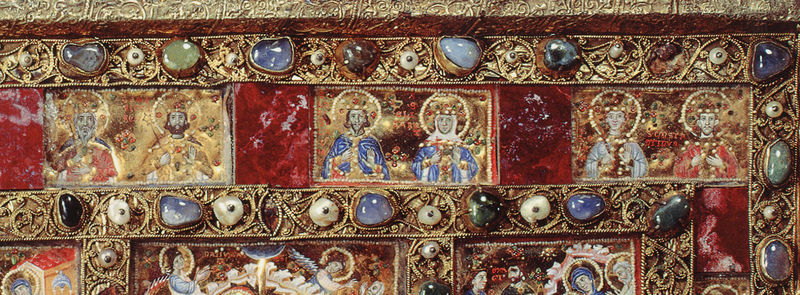
Titel: Hausaltar des Königs Andreas III. von Ungarn
Standort: Herkunft: Venedig (EU - I - Venetien)
Institution: Bern, Bernisches Historisches Museum, 301
Schlagwörter: blau, flügel, mann, weiß, frauen, grün, menschen, bunt, frau, männer, rot, ornament, bart, samt, steine, gold, stickerei, stoff, edelsteine, krone, perlen, engel, kopftuch, detail, faden, foto, geld, mosaik, buchdeckel, kasten, heiligenschein, jesus, segen, edelstein, heiliger, könige, heilige, stickereien, schatulle, maria, szenen, email, fassung, kästchen, schliesse, ikonen, muttergottes, beschlagen, reliquiar, goldschmiedearbeit, eingefasst, chrisus, fassungen, emamil, goldemail